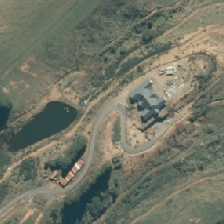
Land cover: grose_broom